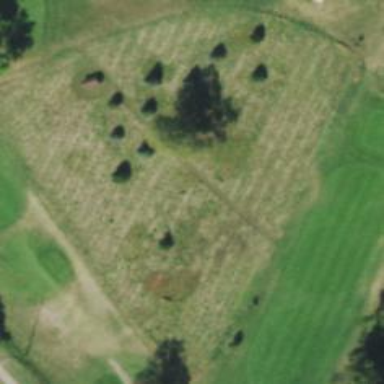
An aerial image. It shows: Meadow used as rough in golf course.